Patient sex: M
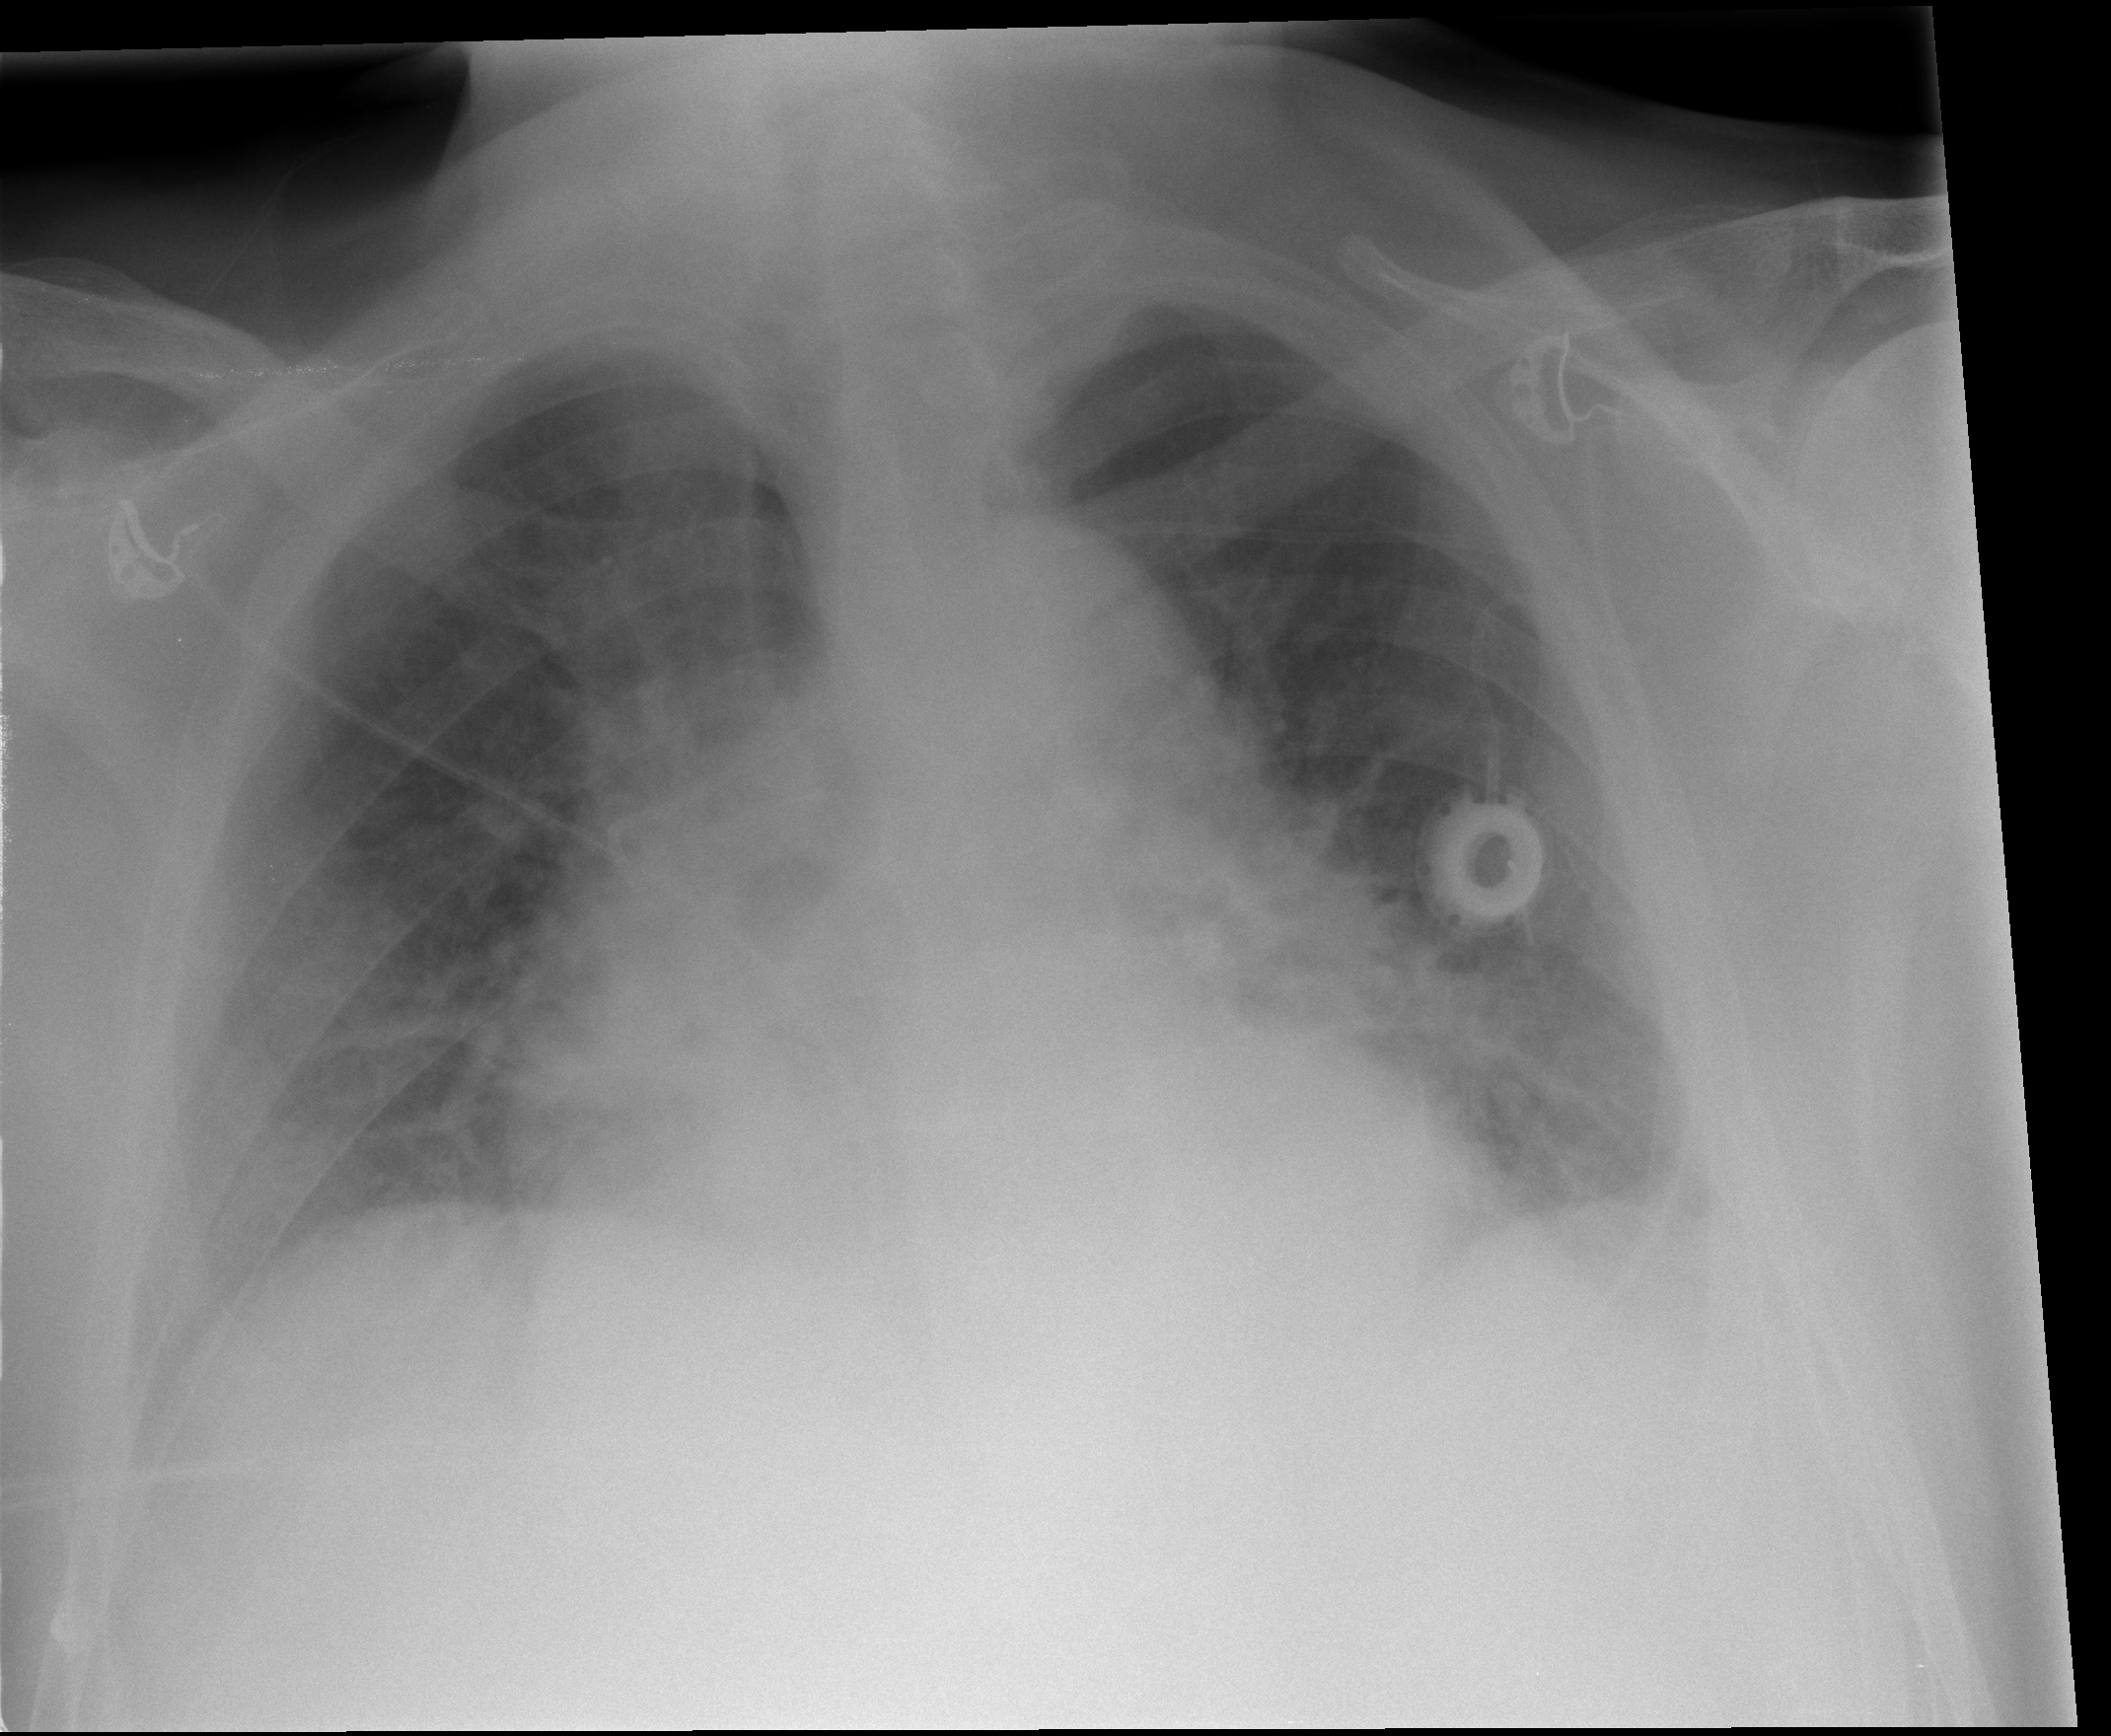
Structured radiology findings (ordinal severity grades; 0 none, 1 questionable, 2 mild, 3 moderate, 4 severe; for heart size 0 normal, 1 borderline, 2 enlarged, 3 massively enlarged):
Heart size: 0
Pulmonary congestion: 2
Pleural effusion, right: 2
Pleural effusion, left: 2
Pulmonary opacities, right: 2
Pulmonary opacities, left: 2
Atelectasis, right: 1
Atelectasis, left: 1